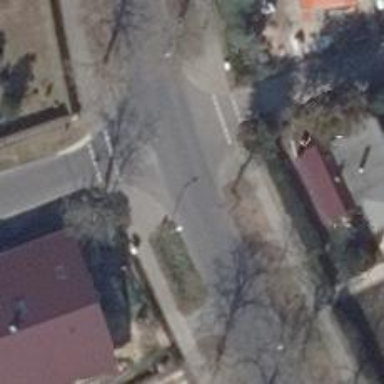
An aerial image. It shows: Uncontrolled crossing on the road.